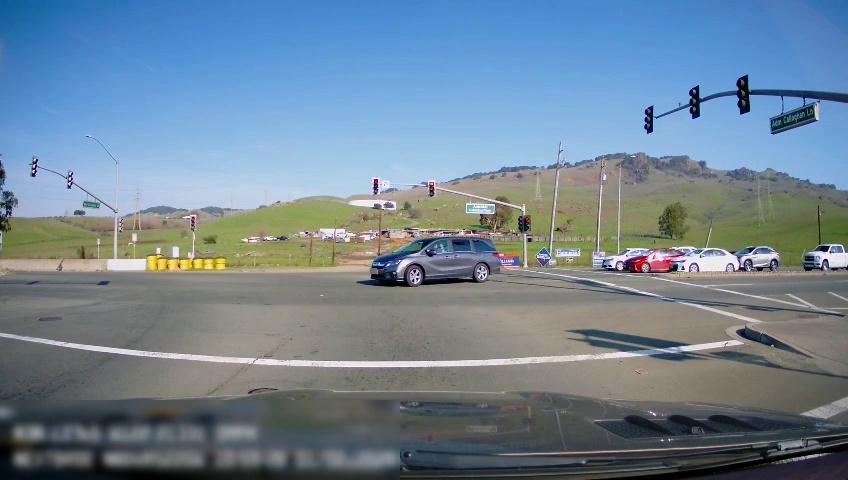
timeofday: Day
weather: Sunny
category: Drivable Space
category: Vehicles | SUV
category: Vehicles | Car
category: Vehicles | SUV
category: Vehicles | Car
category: Vehicles | Car
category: Vehicles | Van
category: Vehicles | Car
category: Vehicles | Truck
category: Lanes | Opposite Lane
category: Traffic | Lights
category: Traffic | Lights
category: Traffic | Lights
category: Traffic | Lights
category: Traffic | Lights
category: Traffic | Lights
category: Traffic | Lights
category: Traffic | Signs
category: Traffic | Lights
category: Traffic | Lights
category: Traffic | Signs
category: Traffic | Lights
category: Traffic | Lights
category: Traffic | Signs